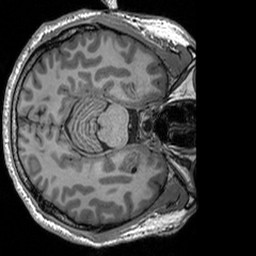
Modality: T1w
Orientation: axial
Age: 40
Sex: male
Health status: healthy
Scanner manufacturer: siemens
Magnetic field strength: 3 T
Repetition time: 2.3 s
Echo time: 0.00298 s